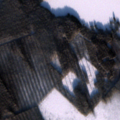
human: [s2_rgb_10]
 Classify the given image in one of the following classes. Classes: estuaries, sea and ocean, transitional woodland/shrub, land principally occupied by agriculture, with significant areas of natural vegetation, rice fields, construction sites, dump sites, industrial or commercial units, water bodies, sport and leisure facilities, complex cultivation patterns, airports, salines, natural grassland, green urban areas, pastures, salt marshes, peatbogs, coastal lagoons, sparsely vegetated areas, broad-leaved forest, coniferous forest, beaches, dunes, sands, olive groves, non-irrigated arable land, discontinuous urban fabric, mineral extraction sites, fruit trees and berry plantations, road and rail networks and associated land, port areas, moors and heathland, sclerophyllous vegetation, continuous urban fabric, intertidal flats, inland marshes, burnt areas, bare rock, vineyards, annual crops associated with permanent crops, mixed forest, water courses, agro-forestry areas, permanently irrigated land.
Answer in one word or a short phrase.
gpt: coniferous forest, mixed forest, peatbogs, water bodies